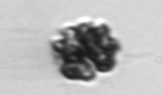
Label: Corymbellus